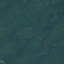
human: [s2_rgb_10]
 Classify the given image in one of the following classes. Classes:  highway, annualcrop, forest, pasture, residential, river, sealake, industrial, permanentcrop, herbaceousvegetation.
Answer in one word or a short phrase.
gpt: Forest